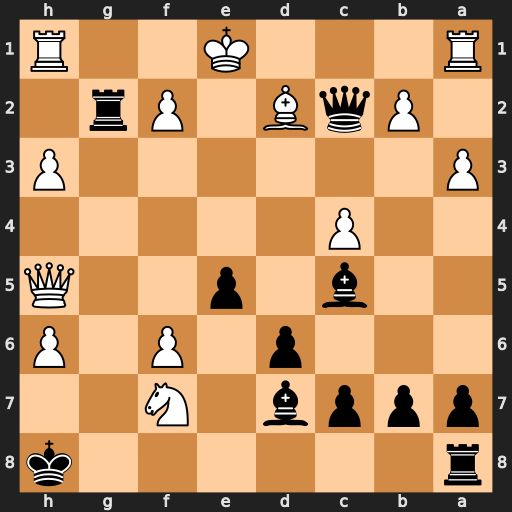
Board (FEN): r6k/pppb1N2/3p1P1P/2b1p2Q/2P5/P6P/1PqB1Pr1/R3K2R
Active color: b
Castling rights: KQ
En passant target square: -
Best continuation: Kh7 Ng5+ Rxg5 Qxg5 Qe4+ Be3 Rg8